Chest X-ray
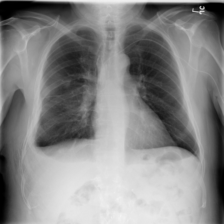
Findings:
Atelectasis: negative
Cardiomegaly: negative
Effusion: positive
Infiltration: negative
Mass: negative
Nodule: negative
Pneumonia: negative
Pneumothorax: negative
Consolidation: negative
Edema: negative
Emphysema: negative
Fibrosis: negative
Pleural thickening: negative
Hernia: negative